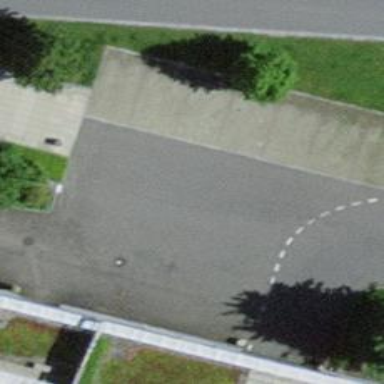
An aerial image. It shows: Parking aisle designated as service road.